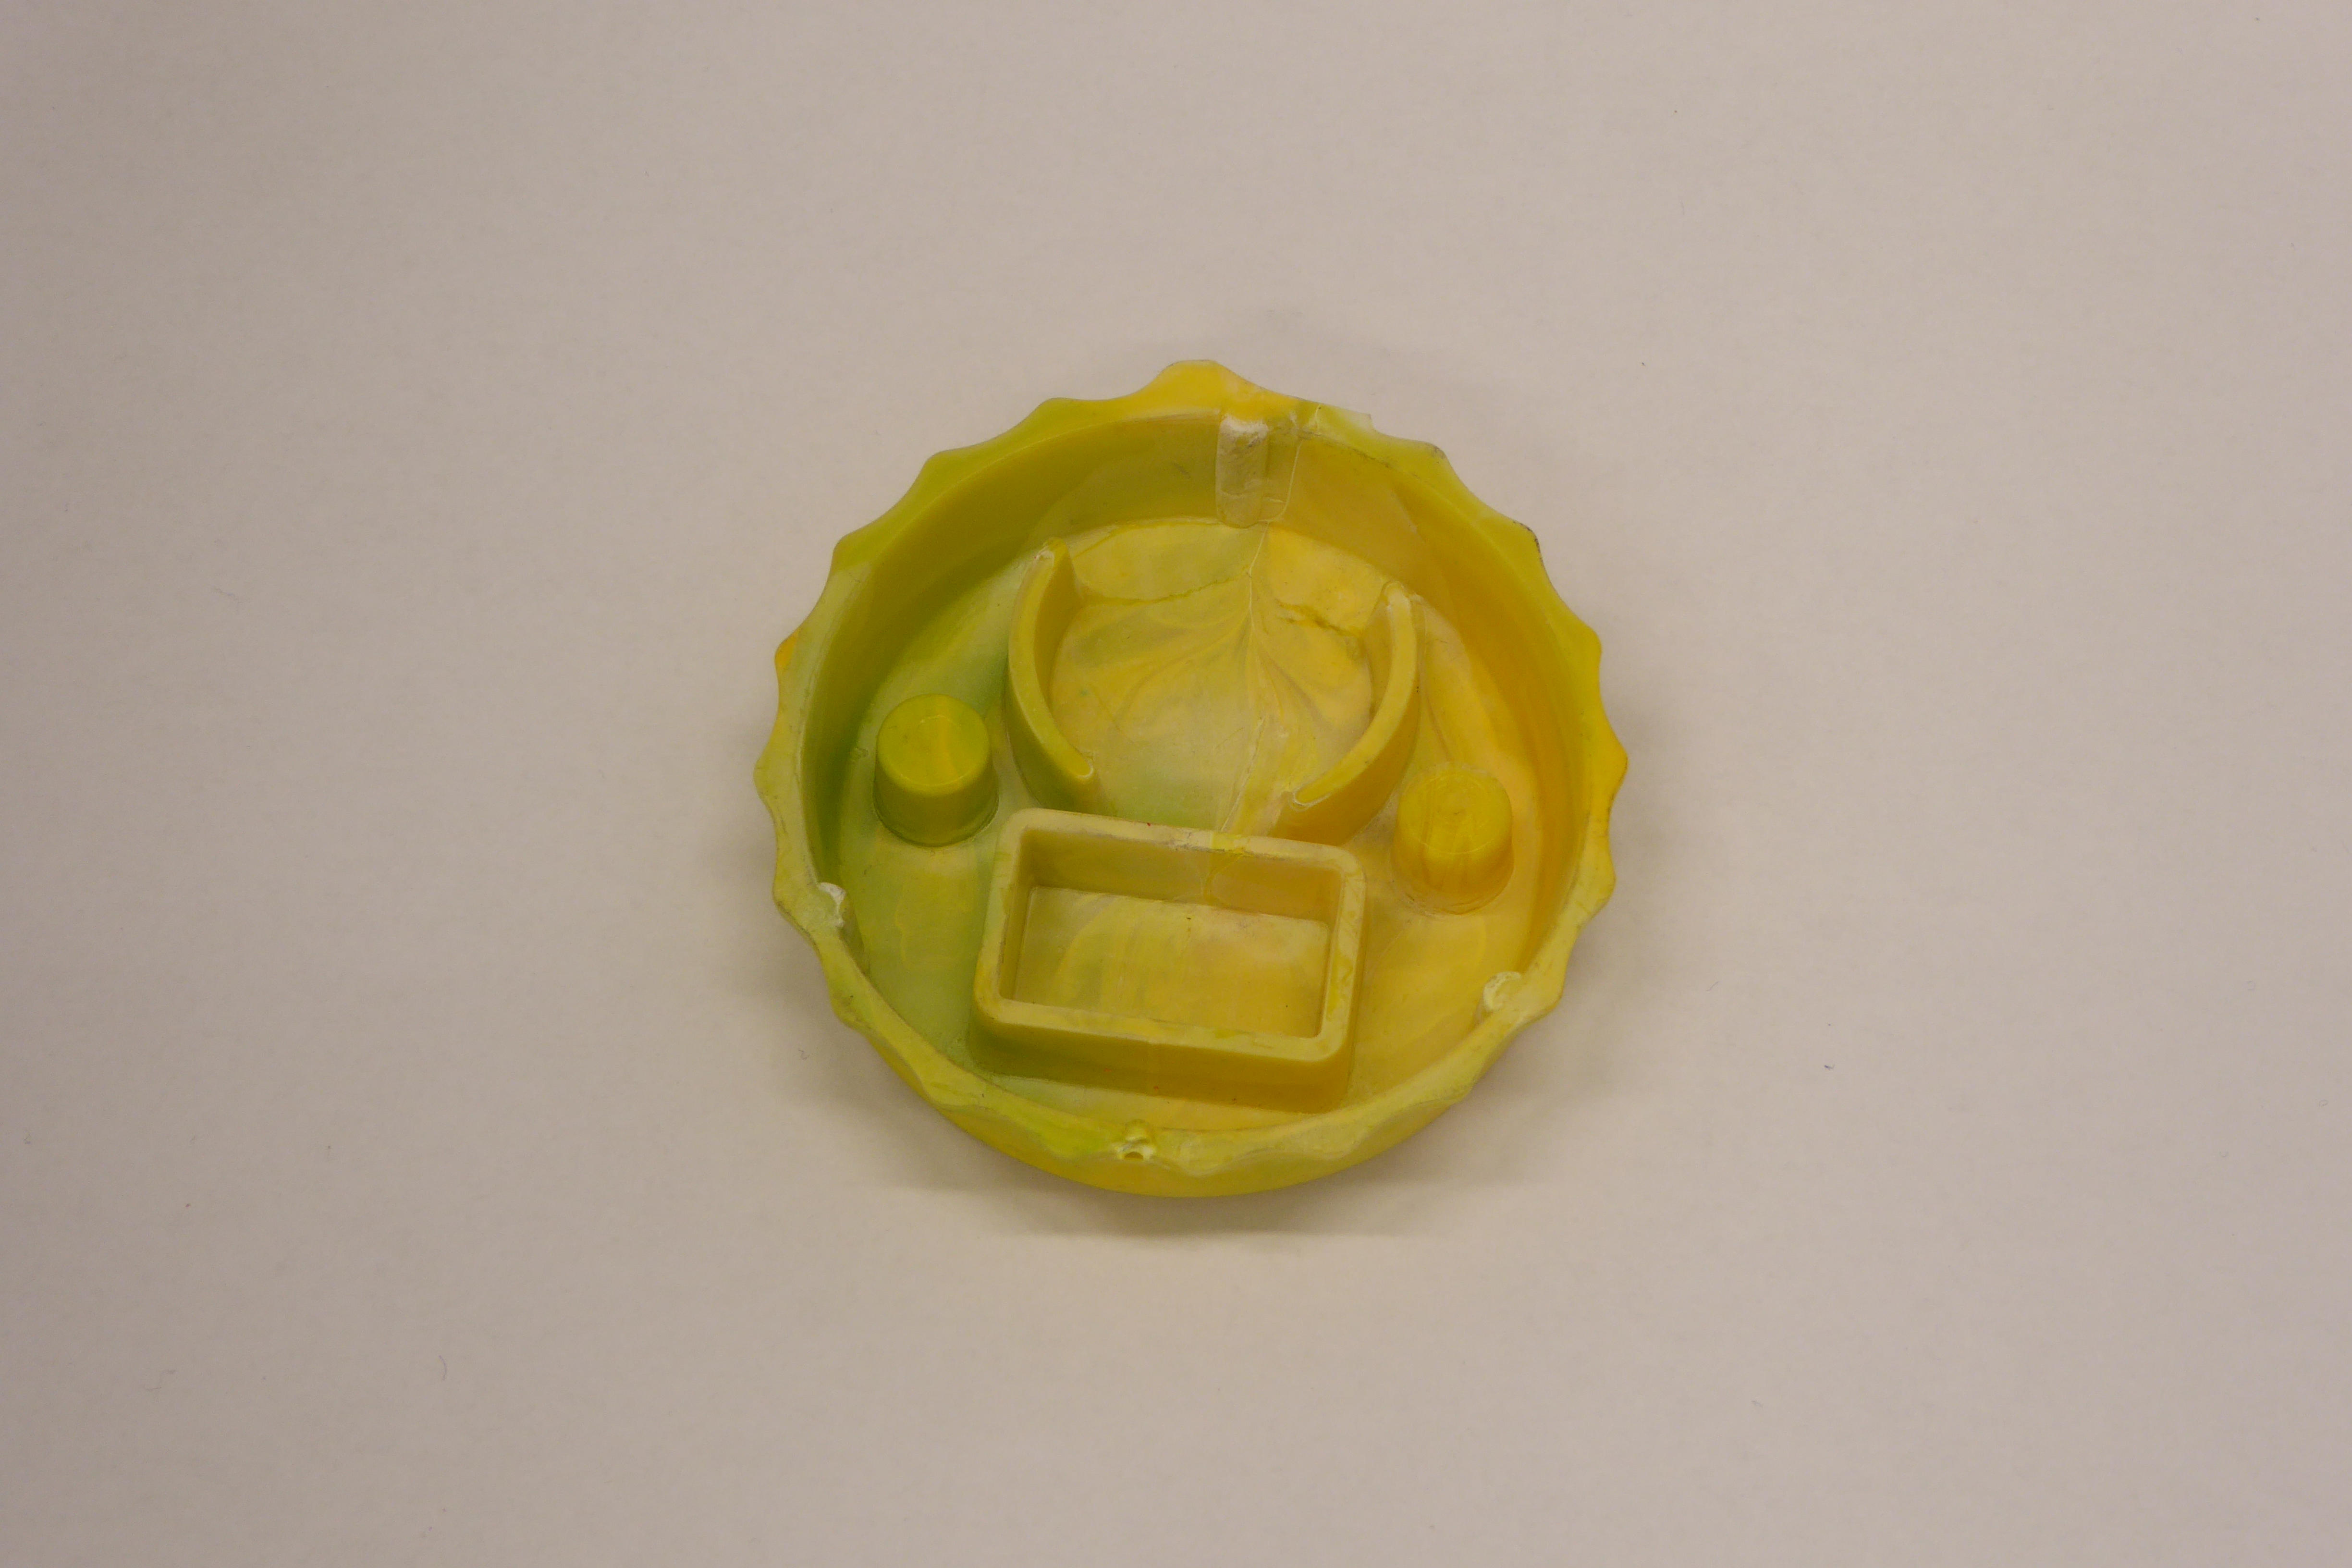
Label: Bottle Opener - Cover